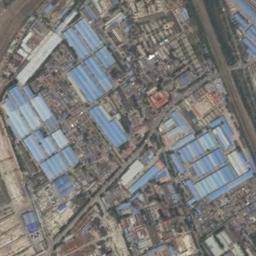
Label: industrial_area